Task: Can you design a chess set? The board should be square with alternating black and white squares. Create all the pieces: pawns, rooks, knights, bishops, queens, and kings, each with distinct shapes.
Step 2064:
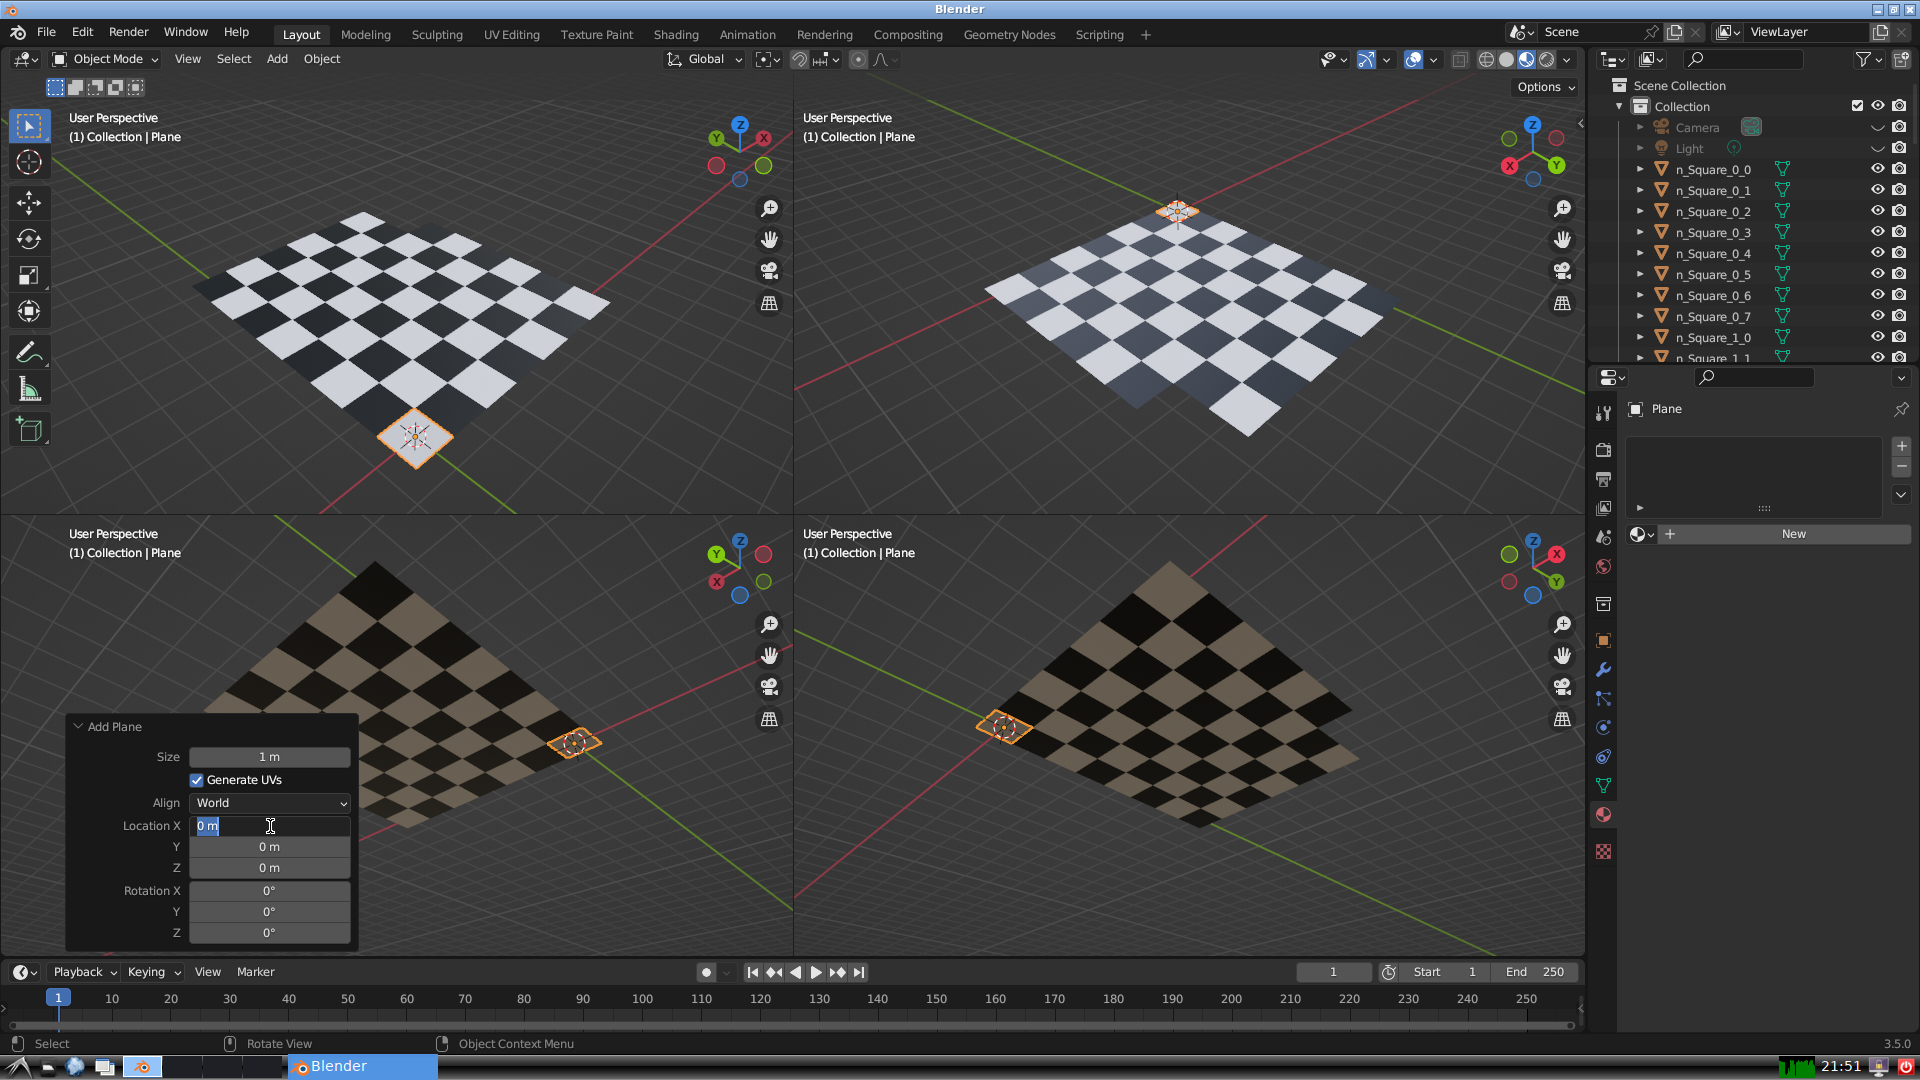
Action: input_text: 6.0